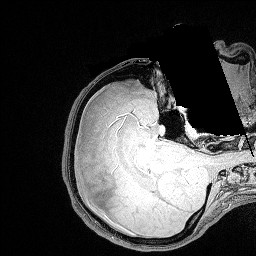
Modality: FLASH
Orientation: axial
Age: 24
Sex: female